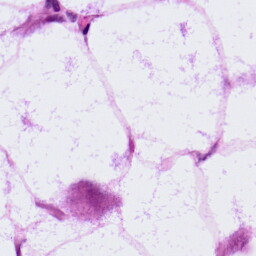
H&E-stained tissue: LymphNode